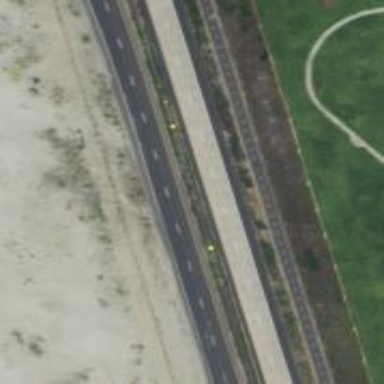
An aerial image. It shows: Asphalt road classified as primary highway with expressway characteristics.